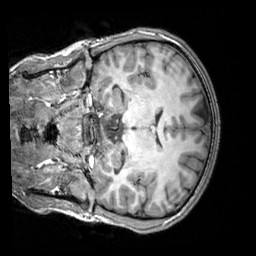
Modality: T1w
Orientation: coronal
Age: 19
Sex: male
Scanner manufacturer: siemens
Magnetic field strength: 3 T
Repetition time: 2.3 s
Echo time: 0.00303 s